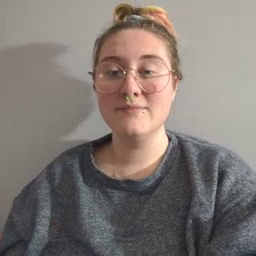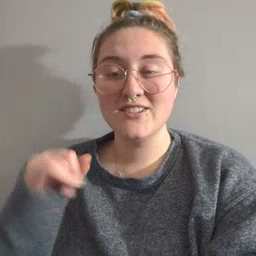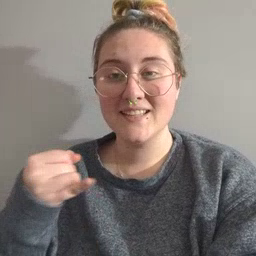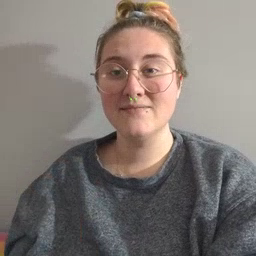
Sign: jeans